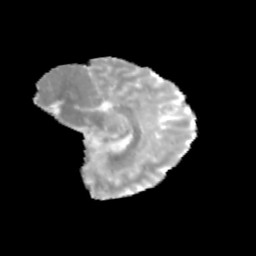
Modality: MD
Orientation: sagittal
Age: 12
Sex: female
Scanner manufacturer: siemens
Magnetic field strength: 3 T
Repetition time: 3.8 s
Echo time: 0.07 s